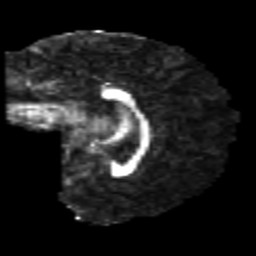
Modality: FA
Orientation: sagittal
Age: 24
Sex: female
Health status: healthy
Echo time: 0.074 s